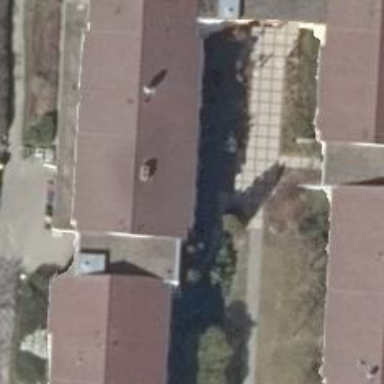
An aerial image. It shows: Nursing home.